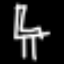
Label: chair